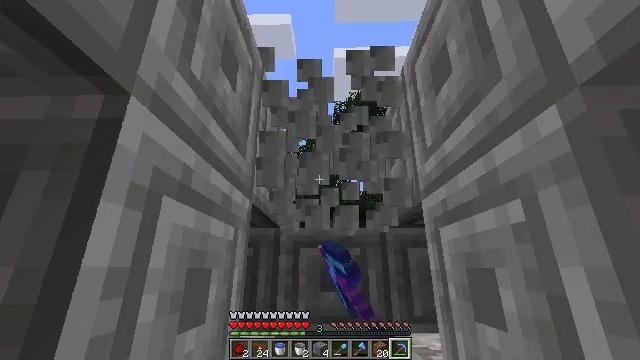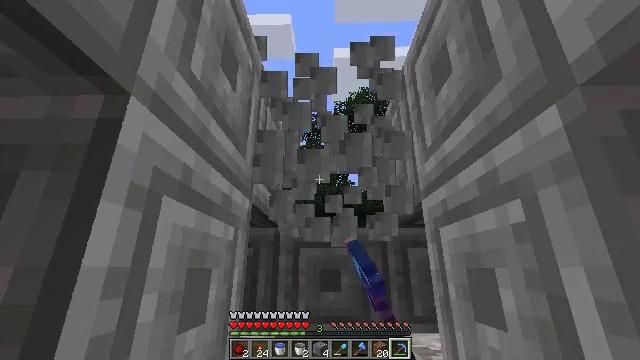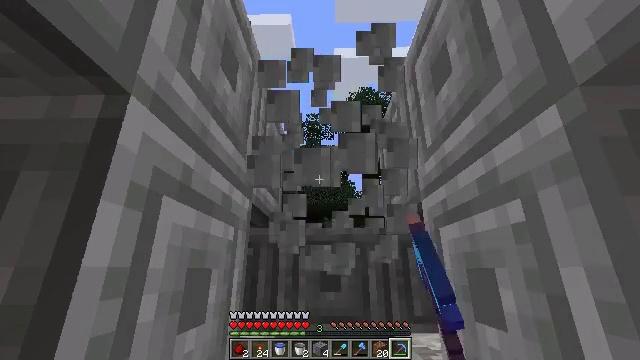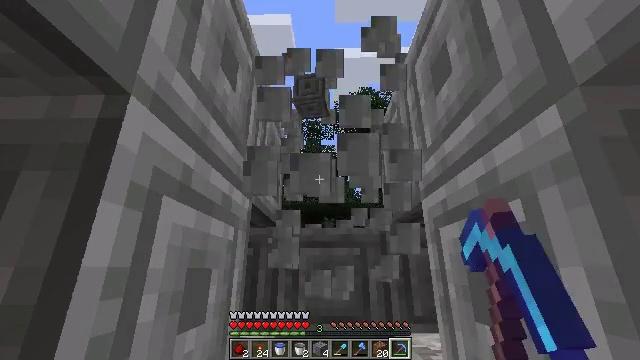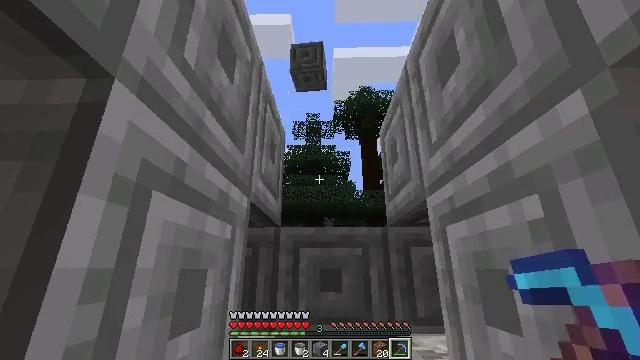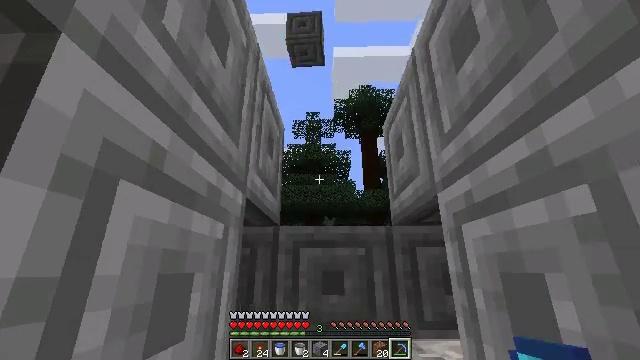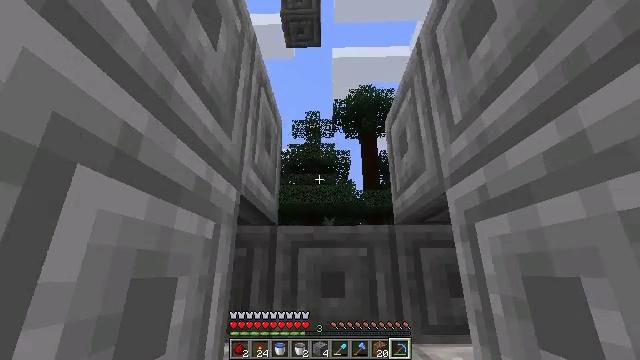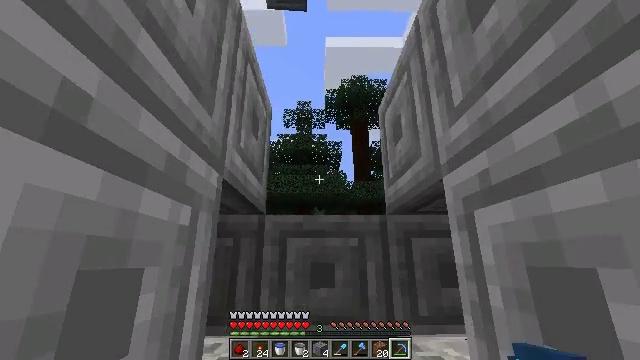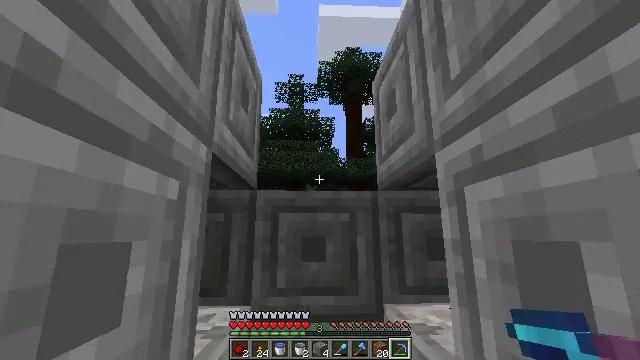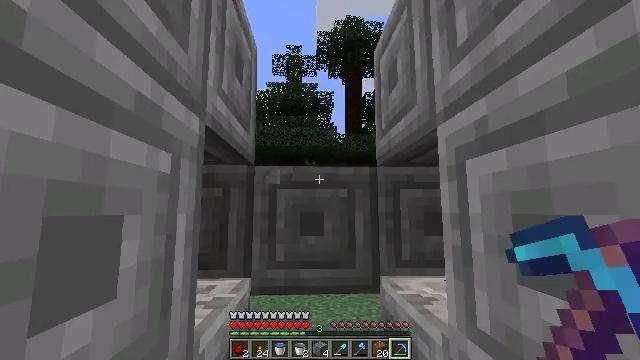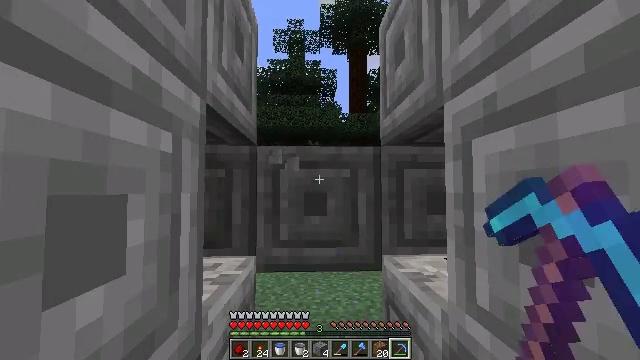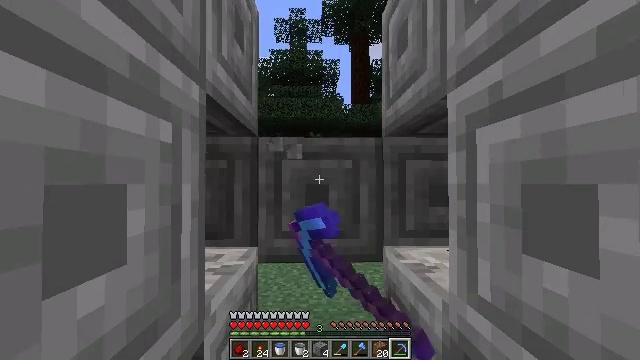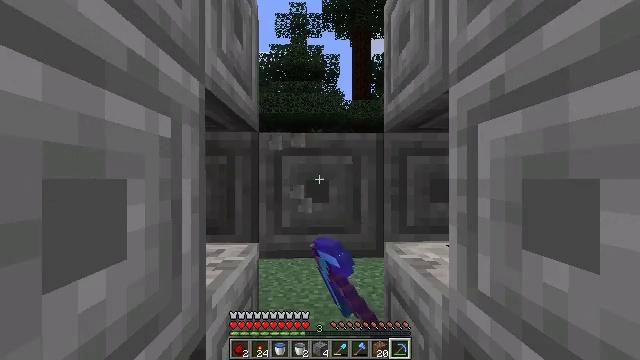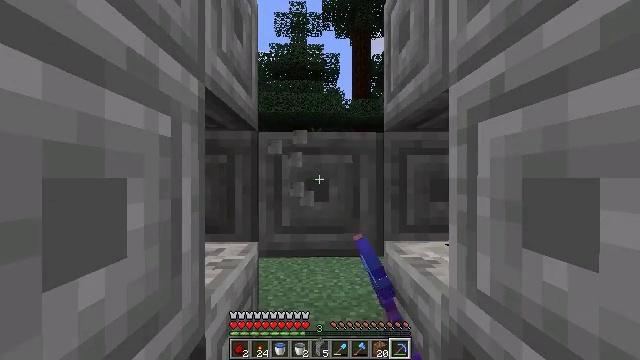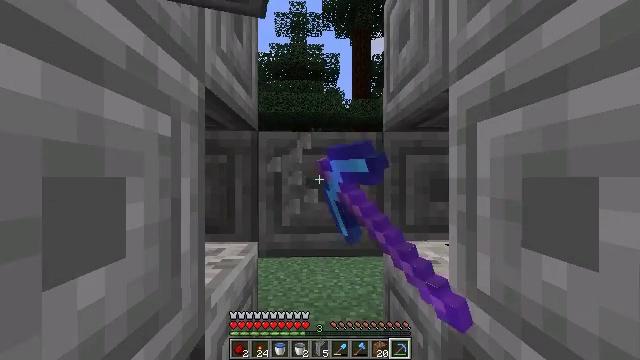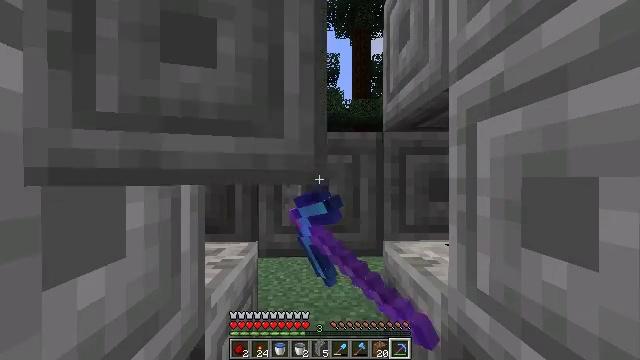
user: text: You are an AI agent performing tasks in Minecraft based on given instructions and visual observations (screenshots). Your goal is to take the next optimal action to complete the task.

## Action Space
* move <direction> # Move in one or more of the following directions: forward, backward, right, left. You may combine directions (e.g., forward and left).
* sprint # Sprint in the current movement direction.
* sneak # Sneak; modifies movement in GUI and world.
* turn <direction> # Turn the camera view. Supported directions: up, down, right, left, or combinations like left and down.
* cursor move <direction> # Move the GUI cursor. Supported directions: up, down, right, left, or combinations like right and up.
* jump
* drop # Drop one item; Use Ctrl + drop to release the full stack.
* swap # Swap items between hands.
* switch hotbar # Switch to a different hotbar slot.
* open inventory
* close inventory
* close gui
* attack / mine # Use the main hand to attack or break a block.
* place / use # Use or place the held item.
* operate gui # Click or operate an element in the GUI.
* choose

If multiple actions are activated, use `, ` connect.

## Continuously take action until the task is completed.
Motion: motion action
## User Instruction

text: Collect chiseled stone bricks for building.
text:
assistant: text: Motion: attack / mine
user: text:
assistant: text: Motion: attack / mine
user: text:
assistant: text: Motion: attack / mine
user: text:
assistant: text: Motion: move forward, attack / mine
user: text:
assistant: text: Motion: move forward, attack / mine
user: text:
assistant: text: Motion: attack / mine
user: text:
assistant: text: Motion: turn right and down, attack / mine
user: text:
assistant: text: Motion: turn right and down, attack / mine
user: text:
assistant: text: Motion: turn down, attack / mine
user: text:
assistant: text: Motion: turn down, attack / mine
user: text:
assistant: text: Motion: turn down, attack / mine
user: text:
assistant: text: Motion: attack / mine
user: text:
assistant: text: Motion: attack / mine
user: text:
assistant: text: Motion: attack / mine
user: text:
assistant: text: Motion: attack / mine
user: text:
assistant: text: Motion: attack / mine
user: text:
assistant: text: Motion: attack / mine
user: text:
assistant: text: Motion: attack / mine
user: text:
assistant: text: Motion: attack / mine
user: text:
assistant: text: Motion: attack / mine
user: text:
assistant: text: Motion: attack / mine
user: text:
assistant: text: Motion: attack / mine
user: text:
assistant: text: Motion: attack / mine
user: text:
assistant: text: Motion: attack / mine
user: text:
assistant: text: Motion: attack / mine
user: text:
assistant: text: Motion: attack / mine
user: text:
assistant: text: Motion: move forward, attack / mine
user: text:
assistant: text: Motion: move forward, attack / mine
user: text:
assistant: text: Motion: move forward
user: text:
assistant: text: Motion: move forward